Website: bh-photo
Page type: payment
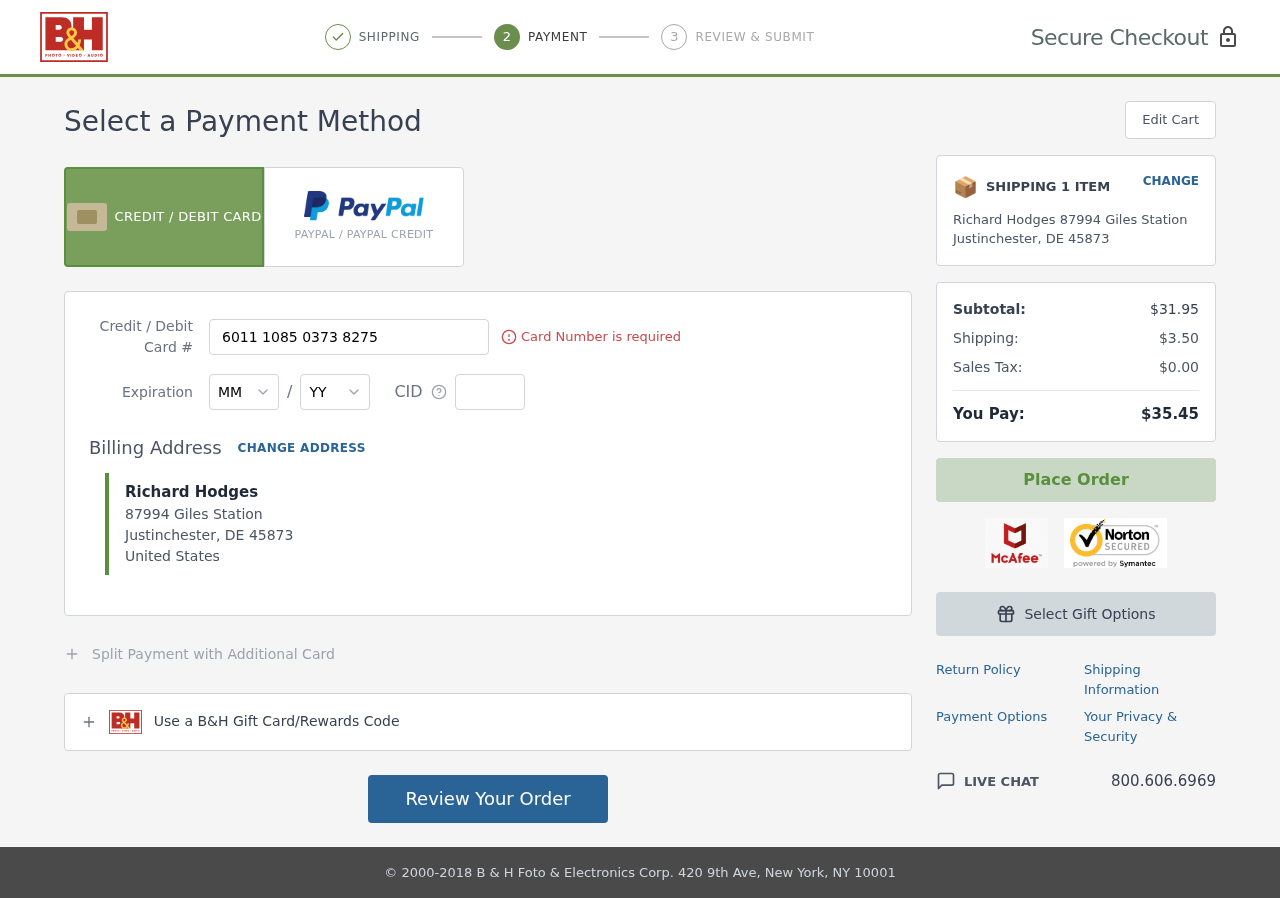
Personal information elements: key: PII_CARD_CVV
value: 597
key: PII_CARD_EXPIRY_MONTH
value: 01
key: PII_CARD_EXPIRY_YEAR
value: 28
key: PII_CARD_NUMBER
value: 6011 1085 0373 8275
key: PII_CITY
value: Justinchester
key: PII_COUNTRY
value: United States
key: PII_FULLNAME
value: Richard Hodges
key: PII_POSTCODE
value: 45873
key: PII_STATE_ABBR
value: DE
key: PII_STREET
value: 87994 Giles Station
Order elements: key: ORDER_NUM_ITEMS
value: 1
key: ORDER_SUBTOTAL
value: $31.95
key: ORDER_SHIPPING_COST
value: $3.50
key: ORDER_TAX
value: $0.00
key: ORDER_TOTAL
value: $35.45